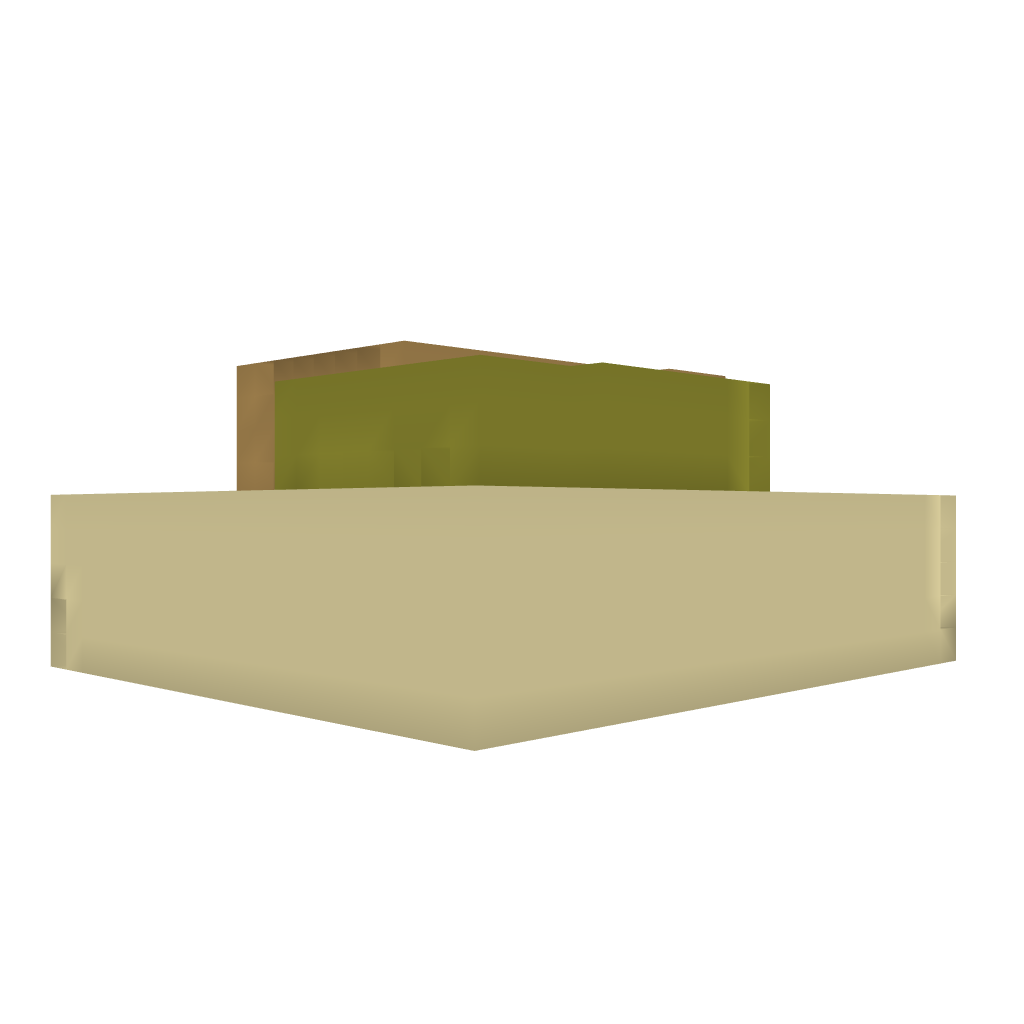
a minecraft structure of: Secret Room House